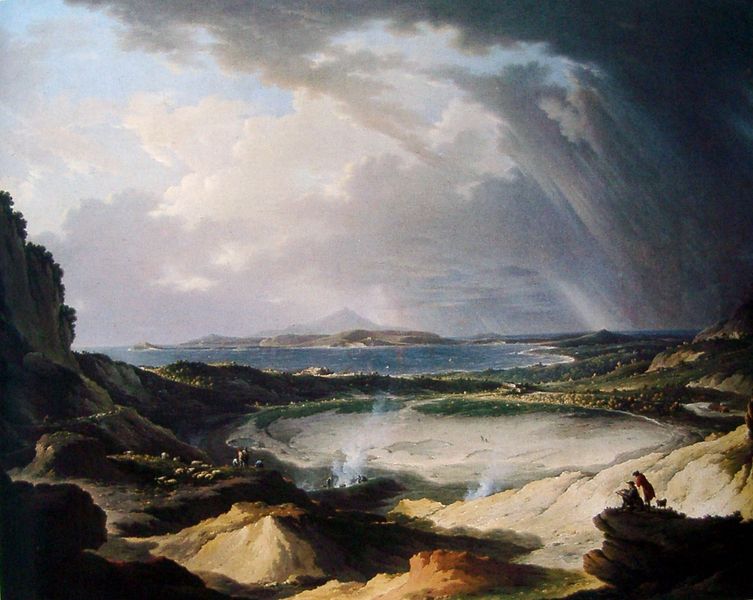
Titel: Solfatara mit Golf von Pozzuoli bei aufsteigendem Gewitter
Künstler: Michael Wutky
Standort: Wien
Institution: Gemäldegalerie der Akademie der Bildenden Künste
Schlagwörter: baum, berg, blau, dunkel, felsen, feuer, gemälde, gestein, gewitter, himmel, mann, meer, schatten, wasser, weiß, wolken, bäume, gelb, grün, landschaft, menschen, ocker, sand, see, ufer, braun, grau, hell, licht, männer, schwarz, ölbild, gras, hund, tiere, leute, malerei, stein, steine, öl, ferne, horizont, hügel, natur, vieh, vögel, wind, qualm, rauch, insel, pflanzen, tal, kreis, küste, strand, wellen, düster, italien, berge, düne, fels, gebirge, hang, klippen, nebel, herde, böschung, friedrich, romantik, beobachter, brandung, dampf, staffage, sturm, unwetter, wetter, finster, maler, brun, bucht, klippe, ozean, steilküste, regen, lamm, vulkan, wolkig, spritzen, wanderer, dramatik, drohend, cdf, schafe, hirte, hirten, schäfer, vesuv, inseln, schaffe, mee, quelle, überblick, gebrige, lagerfeuer, krater, geysir, schaafherde, caspar david, drunkel, atoll, vulkankrater, böss, gysyr, dramatischer himmer, ausgetrockneter seee